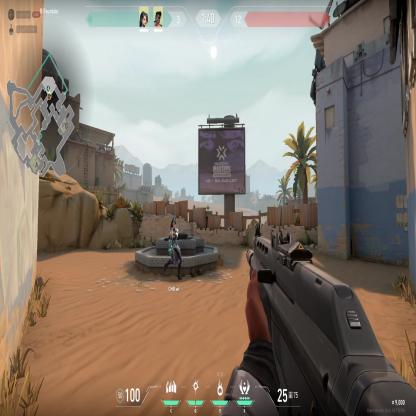
Label: teammate